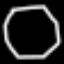
Label: octagon